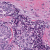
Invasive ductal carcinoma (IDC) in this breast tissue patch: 1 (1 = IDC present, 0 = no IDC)